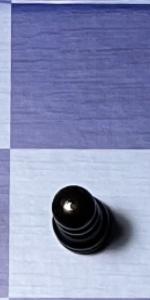
Label: Pawn_Black